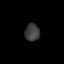
Tissue: prostate
Cell type: T cells
Senescence score: 0.2071
Nuclear area (px): 256
Mean DAPI intensity: 60.945